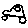
Label: car